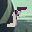
Label: 5